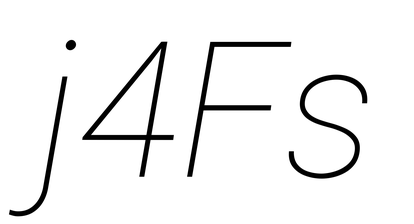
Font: Roboto-Italic_Thin_Italic